Question:
When I try to retrieve the values from 'HashMap' I use 'getValue' method. but the 'getValue' method is inside the iteration tag in Struts2 so, it is displaying even unwanted values.
How can I avoid this? here in my JSP page i am creating table, where i want to set the 'orderdate' from database inside the '<th>' tags. I mean from 'HashMap' i am receiving 'orderdate', result, 'dataamount', count. in '<th>' I want 'orderdate' to go and sit and in '<tr>' I want remaining three values to go and sit. How do I do that?
'''
import java.sql.Connection;
import java.sql.ResultSet;
import java.sql.Statement;
import java.util.ArrayList;
import java.util.HashMap;
import java.util.Iterator;
import java.util.List;
import java.util.Map;
import java.util.Map.Entry;
import java.util.Set;
public class JanuaryAction {
private String from; // creating variables to access input values.
private String to; // creating variables to access input values.
Map abc1 = new HashMap(); // Getting the map objects to store tha values
public Map getAbc1() { /* Creating the setters and getters */
return abc1;
}
public void setAbc1(Map abc1) {
this.abc1 = abc1;
}
public String getFrom() {
return from;
}
public void setFrom(String from) {
this.from = from;
}
public String getTo() {
return to;
}
public void setTo(String to) {
this.to = to;
}
public Map<String, String> getAbc() {
return abc;
}
public void setAbc(Map<String, String> abc) {
this.abc = abc;
}
Map<String, String> abc = new HashMap<String, String>();
Map<String, List<ReportClass>> map = new HashMap<String, List<ReportClass>>(); // Using
// Map
// interface
// implementing
// hashmap
public Map<String, List<ReportClass>> getMap() {
return map;
}
public void setMap(Map<String, List<ReportClass>> map) {
this.map = map;
}
public String execute() throws Exception {
String fromdate = getFrom();
System.out.println(fromdate);
String todate = getTo();
System.out.println(todate);
Connection con = GetCon.getCon();
Statement statement = con.createStatement();
ResultSet resultset = statement
.executeQuery("SELECT MarketPlace,OrderDate, ROUND(SUM(Total),2), COUNT(*) , ROUND(ROUND(SUM(Total),2)/ COUNT(*),2) FROM vend_printed WHERE OrderDate >='"
+ fromdate + "' AND OrderDate <='" + todate + "' GROUP BY OrderDate,MarketPlace");
while (resultset.next()) {
String marketplace = resultset.getString(1);// get the first column
// in marketplace
String orderdate = resultset.getString(2);// get the second column
// in orderdate
Double datamount = resultset.getDouble(3);// get the third column in
// datamount
Integer count = resultset.getInt(4);// get the fourth column in
// count
Double result = resultset.getDouble(5); // get the fifth column in
// result
ReportClass a = new ReportClass(); // create an object to access
// pojo class.
a.setMarketplace(marketplace); // setting the values in pojo class
a.setOrderdate(orderdate);
a.setDataamount(datamount);
a.setCount(count);
a.setResult(result);
if (map.get(marketplace) != null) { // if the value in marketplace
// is null then go to else
// statement or go to if
// statement.
map.get(marketplace).add(a); // using the key add one complete
// row values from a to
// marketplace
} else {
List<ReportClass> optionsVO = new ArrayList<ReportClass>(); // create
// a
// list
// optionsVo
optionsVO.add(a); // store Reportclass values in List.
map.put(marketplace, optionsVO); // storing it in map.
/* System.out.println(map.get(marketplace).toString()); */
}
}
Set s = map.entrySet(); // A map entry (key-value pair).creating Set
// interface.
Iterator i = s.iterator();
while (i.hasNext()) {
List<ReportClass> tempList = (List<ReportClass>) ((Entry) i.next()).getValue(); // creating
// a
// temporary
// list
for (ReportClass reportClassObj : tempList) {
System.out.println(reportClassObj.getMarketplace());// display
// values.
System.out.println(reportClassObj.getDataamount());
System.out.println(reportClassObj.getOrderdate());
System.out.println(reportClassObj.getCount());
System.out.println(reportClassObj.getResult());
}
}
/* System.out.println(map.size()); */
return "success";
}
}
'''
in my JSP I have a code:
'''
<s:iterator var="studentEntry" status="stat" value="map.entrySet()">
Key: <s:property value="%{#studentEntry.getKey()}"/>
Value: <s:property value="%{#studentEntry.getValue()}"/><br>
</s:iterator>
'''
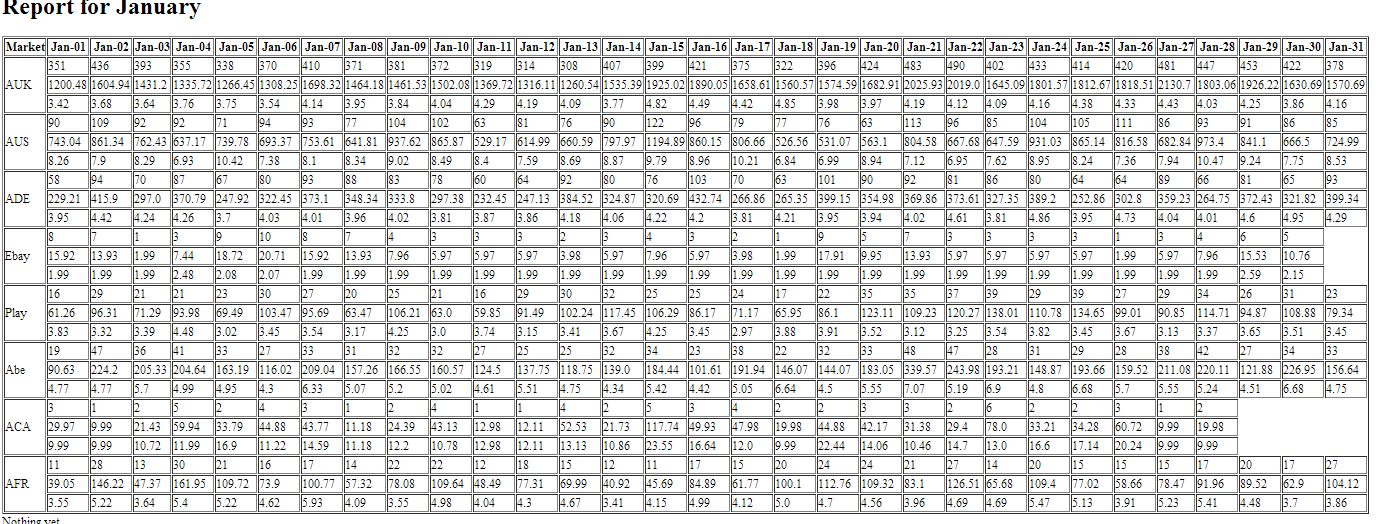
Answer: try the below code, it must work.
'''
<s:iterator value="map">
<s:iterator value="key">
<s:iterator value="value">
<th><s:property value="orderdate"/></th>
<td rowspan="4"><s:property value="marketplace"/></td>
<tr> <td><s:property value="dataamount"/></td></tr>
<tr><td><s:property value="count"/></td></tr>
<tr><td><s:property value="result"/></td></tr>
</s:iterator>
</s:iterator>
</s:iterator>
'''